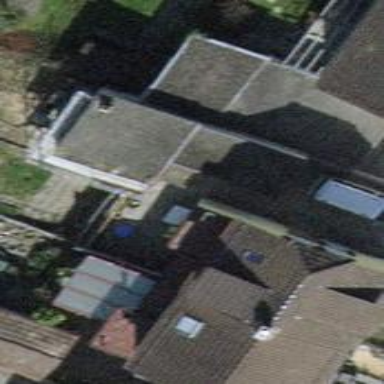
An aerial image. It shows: Building with tiled roof.